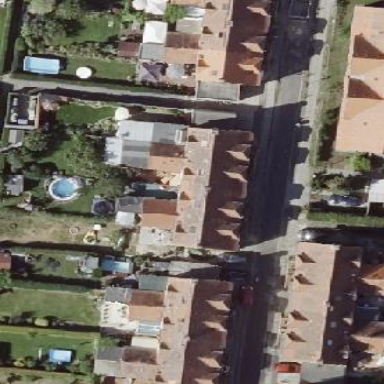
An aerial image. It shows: Terrace building.